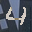
Label: 4